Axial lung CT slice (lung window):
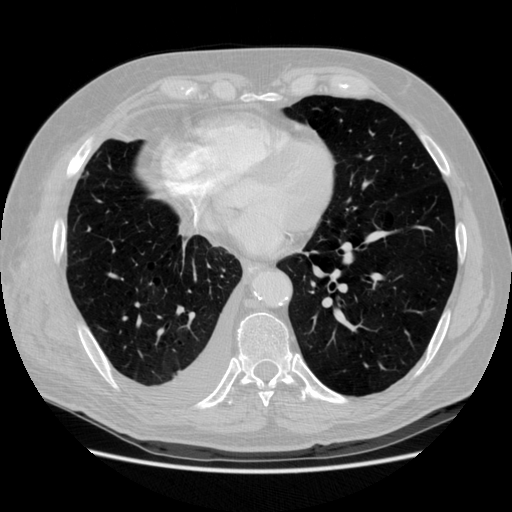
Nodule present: no